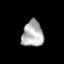
Tissue: prostate
Cell type: Myeloid cells
Senescence score: 0.2719
Nuclear area (px): 546
Mean DAPI intensity: 176.434